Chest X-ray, AP view. Patient: 62 years old, sex M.
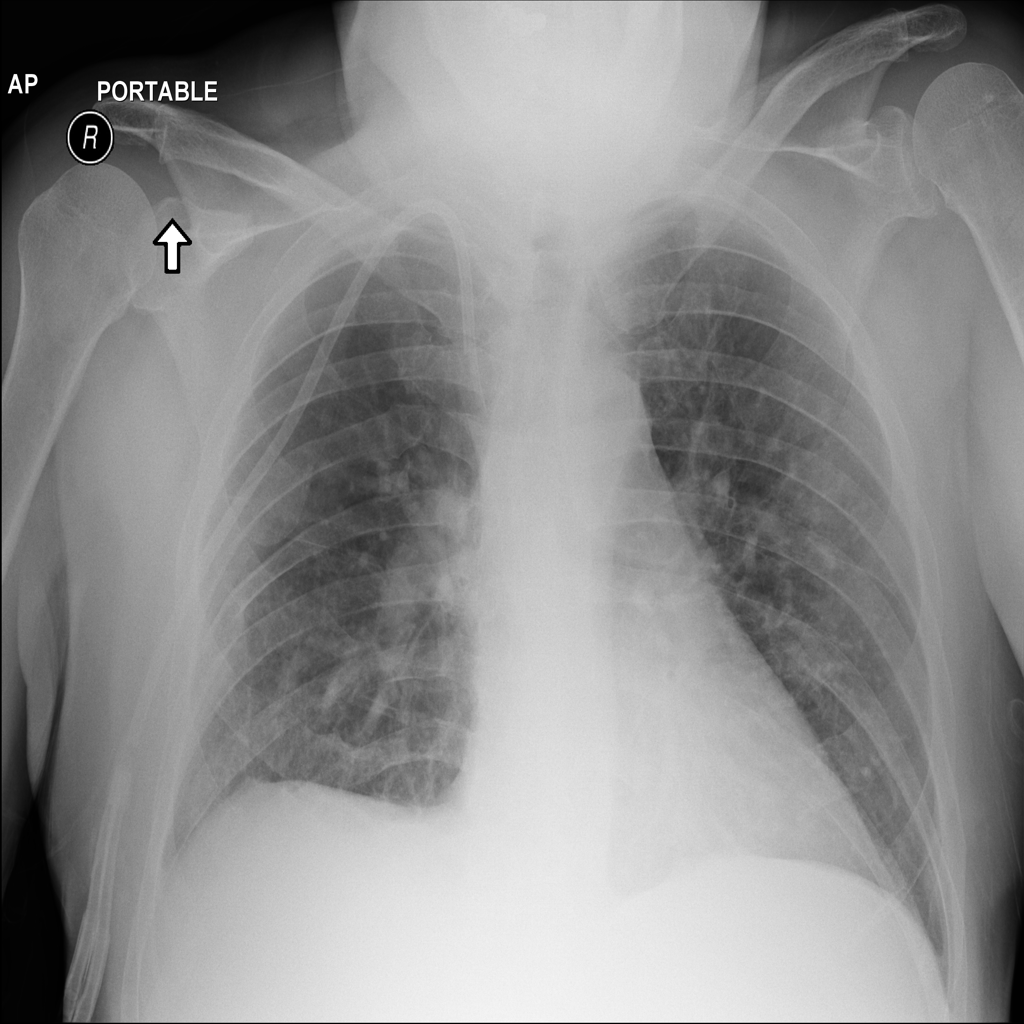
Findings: Atelectasis, Cardiomegaly, Effusion